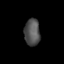
Tissue: lung
Cell type: T cells
Senescence score: 0.2146
Nuclear area (px): 414
Mean DAPI intensity: 81.06